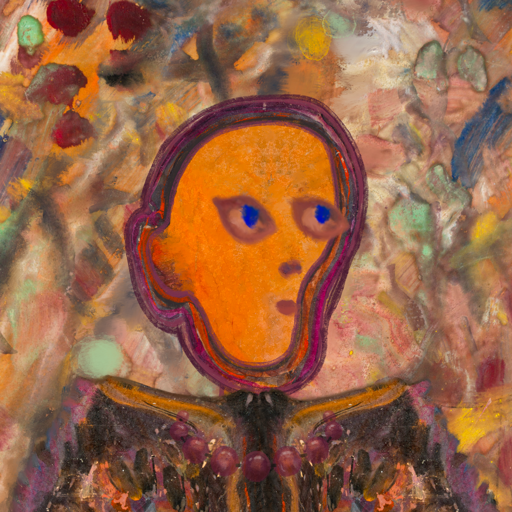
Background: Mother_And_Son_Mother, Head And Neck Side: Hypocrite_w_Hair, Face Side: Mother_And_Son_Mother, Bust: Gypsy_Queen, Hair Side: Blank, Head Accessory: Blank, Second Necklace: Blank, Necklace: Irani_2, Baby: Blank